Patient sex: M
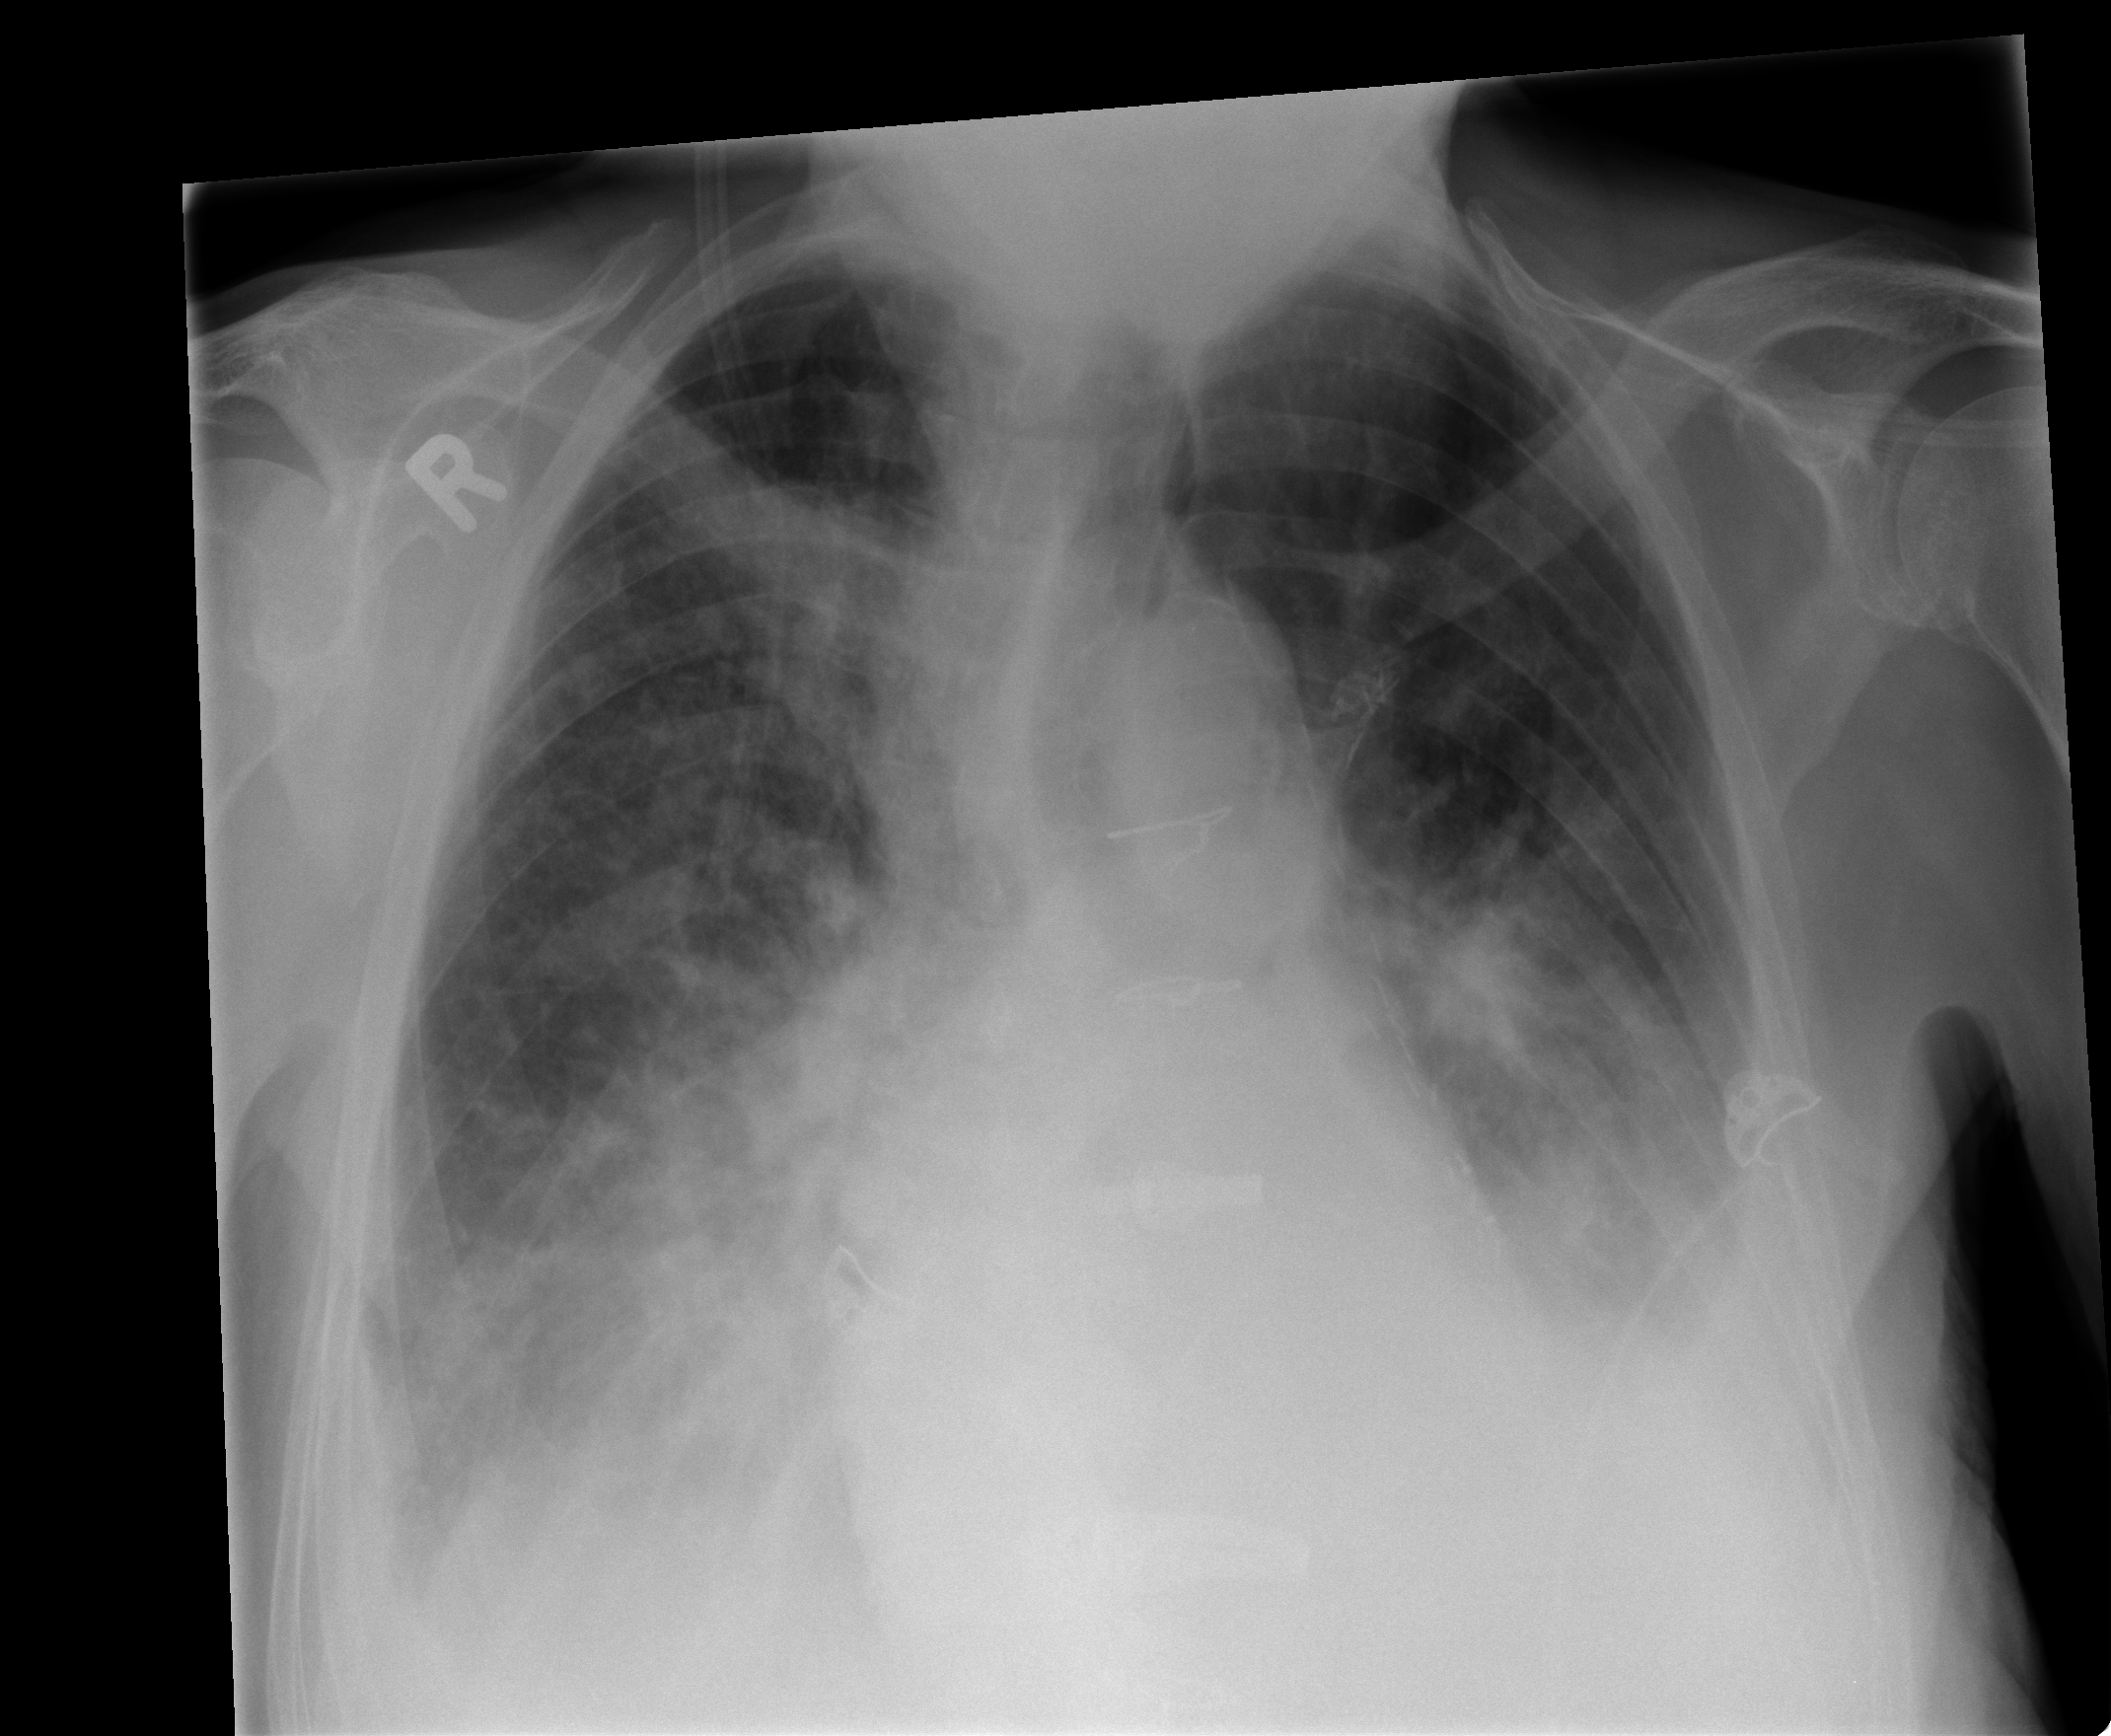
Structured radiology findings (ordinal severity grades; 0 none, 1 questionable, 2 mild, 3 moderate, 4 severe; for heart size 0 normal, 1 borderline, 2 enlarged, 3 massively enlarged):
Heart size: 0
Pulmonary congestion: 2
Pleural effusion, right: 2
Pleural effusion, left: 2
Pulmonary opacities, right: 2
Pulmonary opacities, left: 2
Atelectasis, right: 2
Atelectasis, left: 2